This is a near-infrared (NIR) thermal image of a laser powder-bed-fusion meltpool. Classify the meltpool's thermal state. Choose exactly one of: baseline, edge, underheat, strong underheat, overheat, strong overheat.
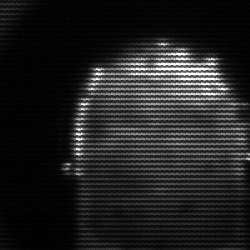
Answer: baseline